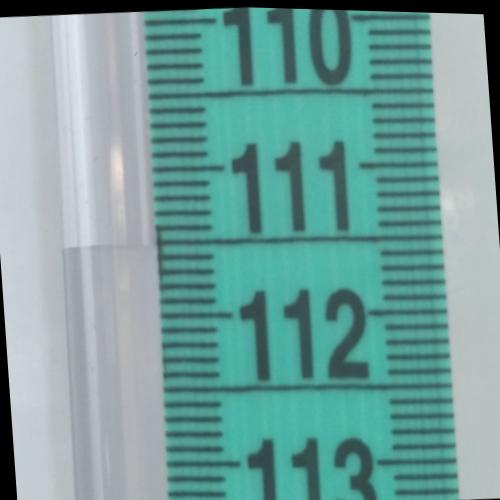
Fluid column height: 111.5 cm